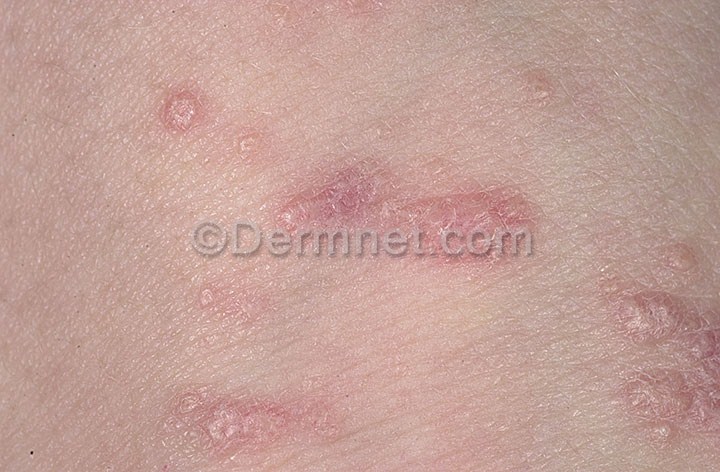
Disease: Nail Fungus and other Nail Disease